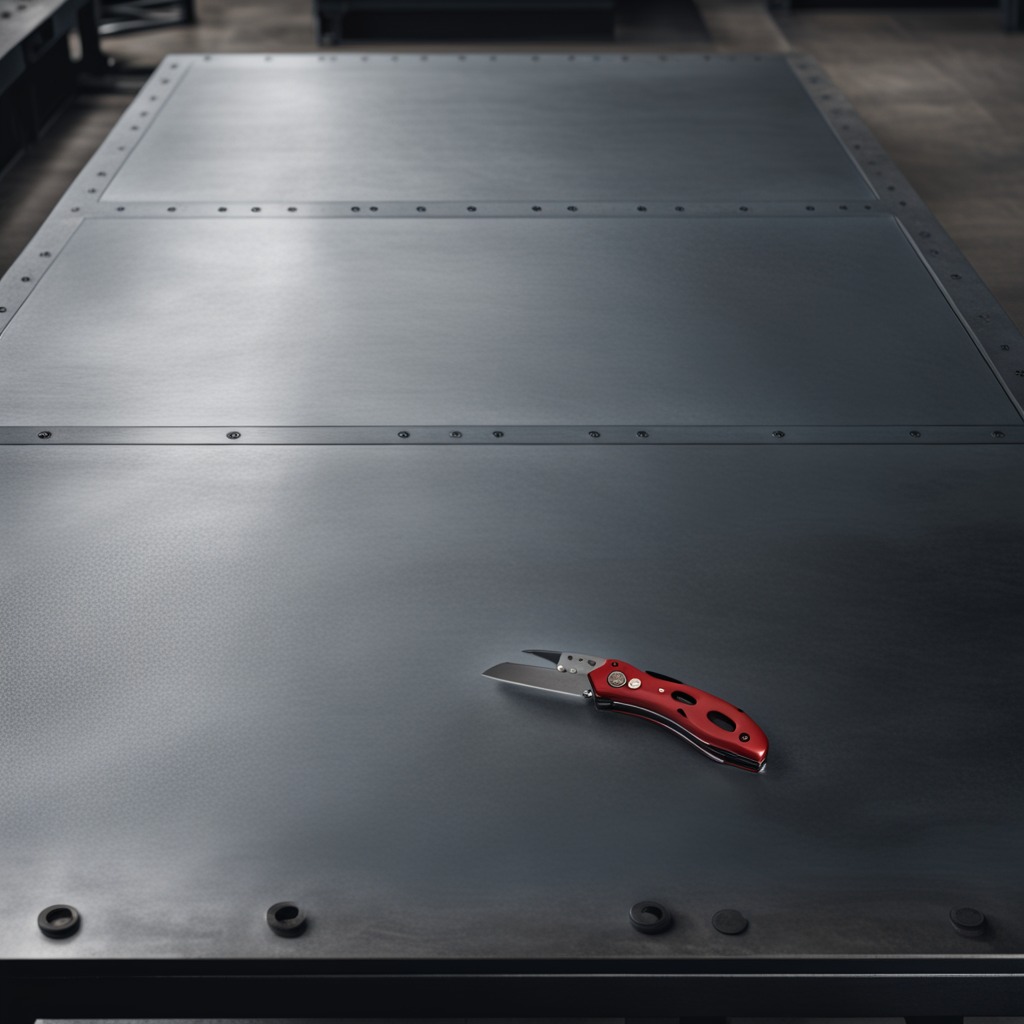
A utility knife is lying on a cold steel table in a mining workshop.